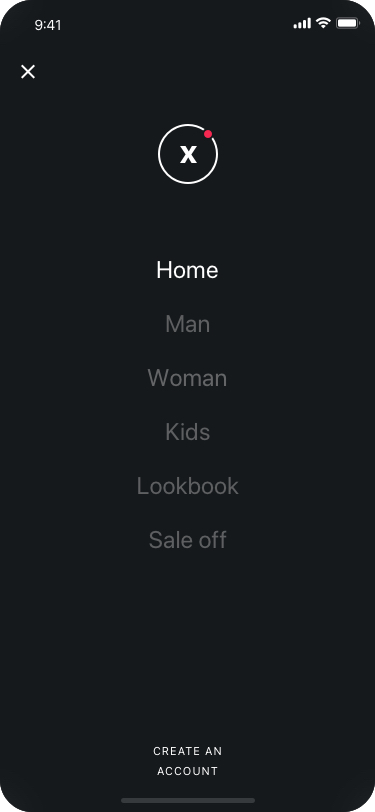
Text in this UI design:
Home
Man
Woman
Kids
Lookbook
Sale off
CREATE AN ACCOUNT